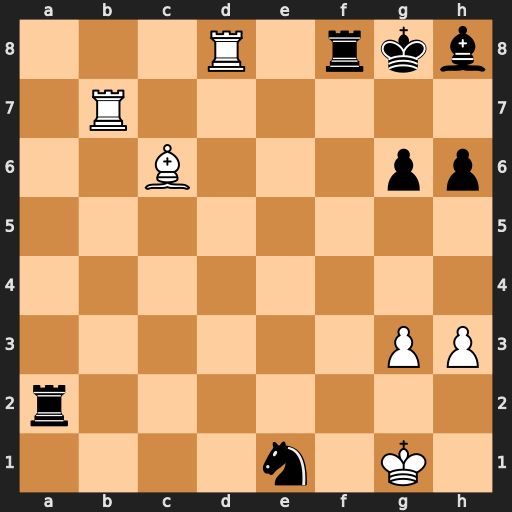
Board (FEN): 3R1rkb/1R6/2B3pp/8/8/6PP/r7/4n1K1
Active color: w
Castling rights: -
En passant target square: -
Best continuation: Bd5#